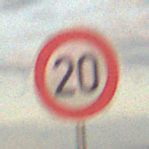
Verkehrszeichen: Geschwindigkeit20
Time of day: SunriseSunset
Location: Outdoor (Nature)
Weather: PartlyCloudy
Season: NotSpecified
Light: Natural